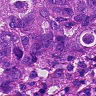
Metastatic tissue present: yes